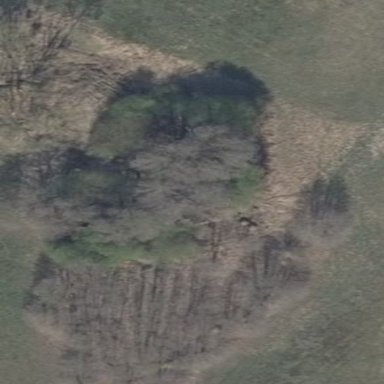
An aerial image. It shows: Broadleaved woodland area.